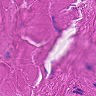
Metastatic tissue present: no